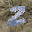
Label: 2